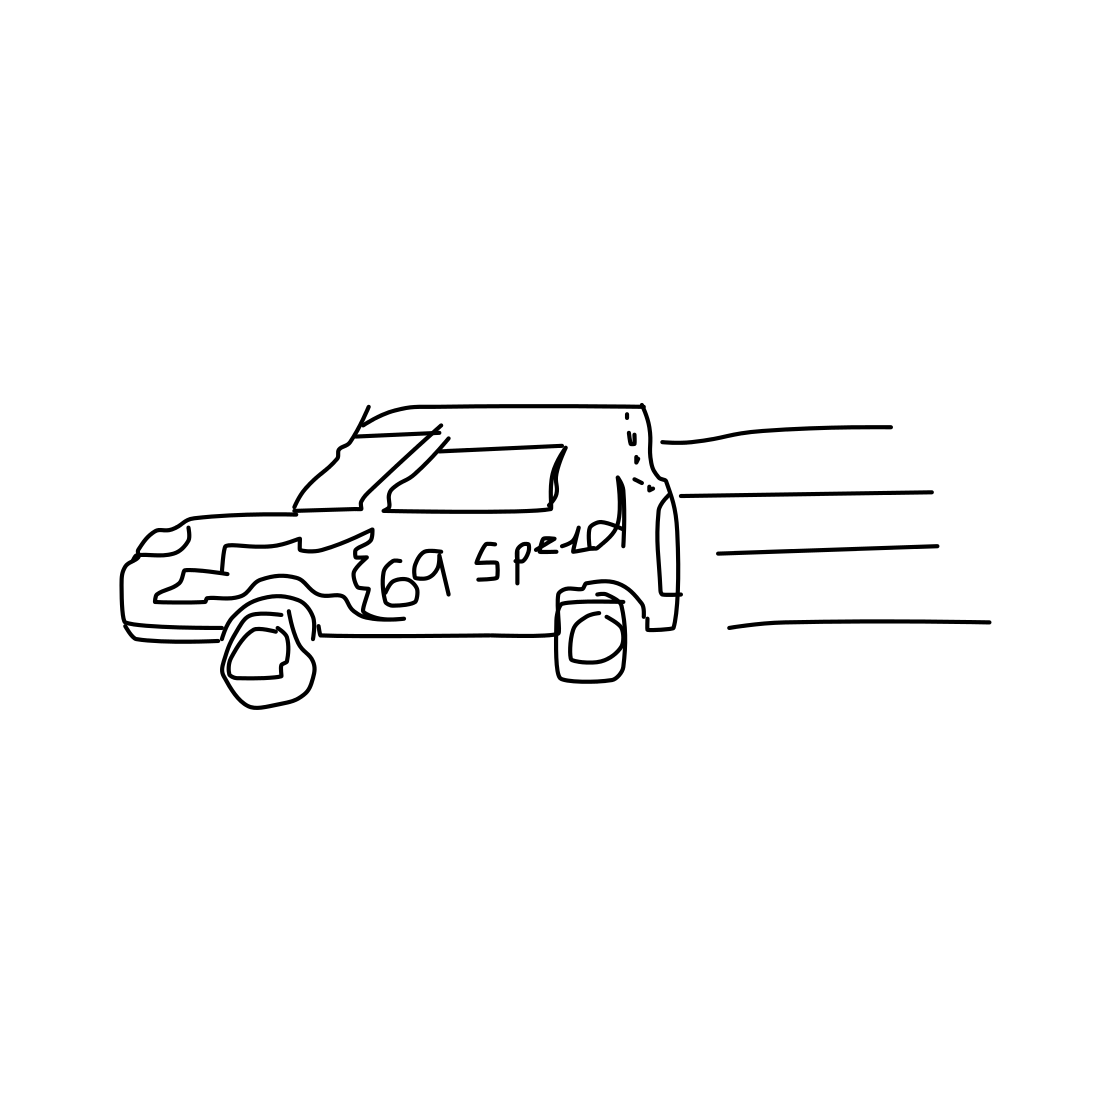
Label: race car